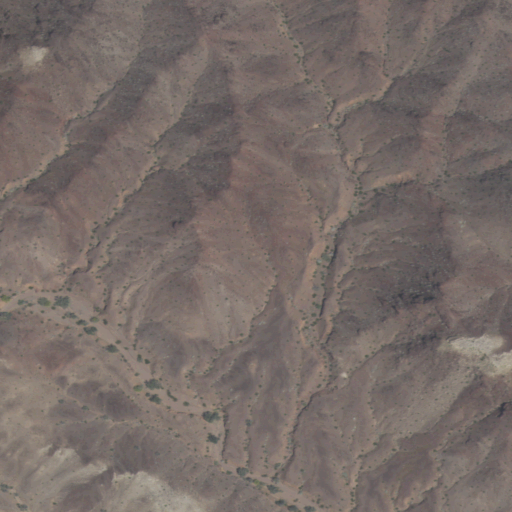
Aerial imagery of island in Arizona named Barrie Island containing shrub and grassland